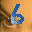
Label: 6